Question:
this is demo image. I have to develop same type of dialog or view, is it programatically developed or is there an inbuilt component?
1. Is there a predefined component in a library?
2. If not, then how is it possible and also I want delegate of the component
3. How to calculate downloadind time so it will become esy to calculate in progress view
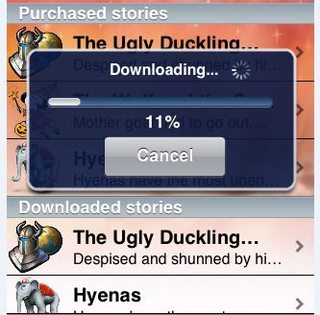
Answer: There is one method in class. You can add any views inside the other view (or any class which is inherited by ).
Here as per your image, you can add , instances to by using that method only.
For that:
- - -
Now you are free to use your custom alert view any where.